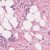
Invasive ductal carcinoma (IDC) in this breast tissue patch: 1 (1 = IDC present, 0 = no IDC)